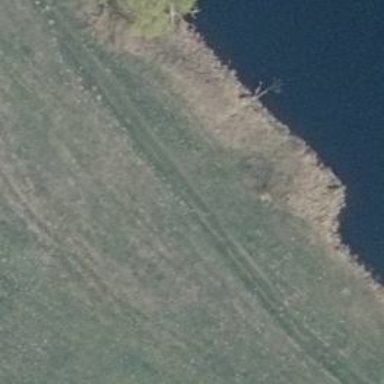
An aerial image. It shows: Grass track with grade5 tracktype.